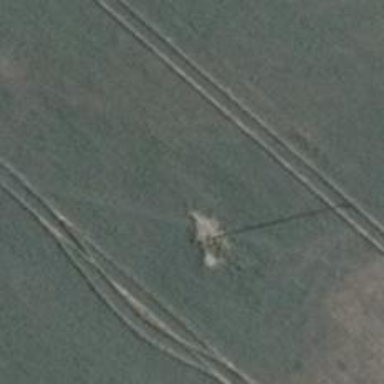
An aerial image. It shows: Power pole.